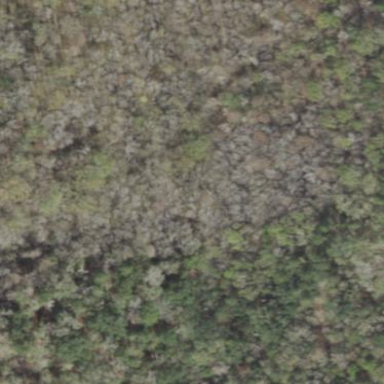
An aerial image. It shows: Mixed woodland with various types of leaves.